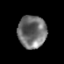
Tissue: prostate
Cell type: T cells
Senescence score: 0.2483
Nuclear area (px): 910
Mean DAPI intensity: 111.689